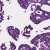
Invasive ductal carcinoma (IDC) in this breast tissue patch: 1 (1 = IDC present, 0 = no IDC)